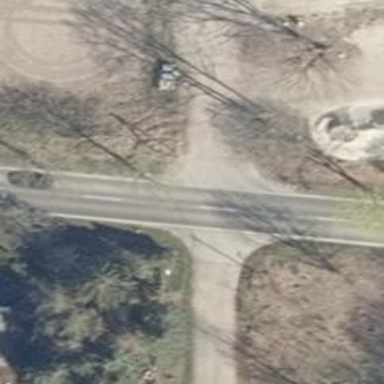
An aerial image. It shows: Primary road with asphalt surface.